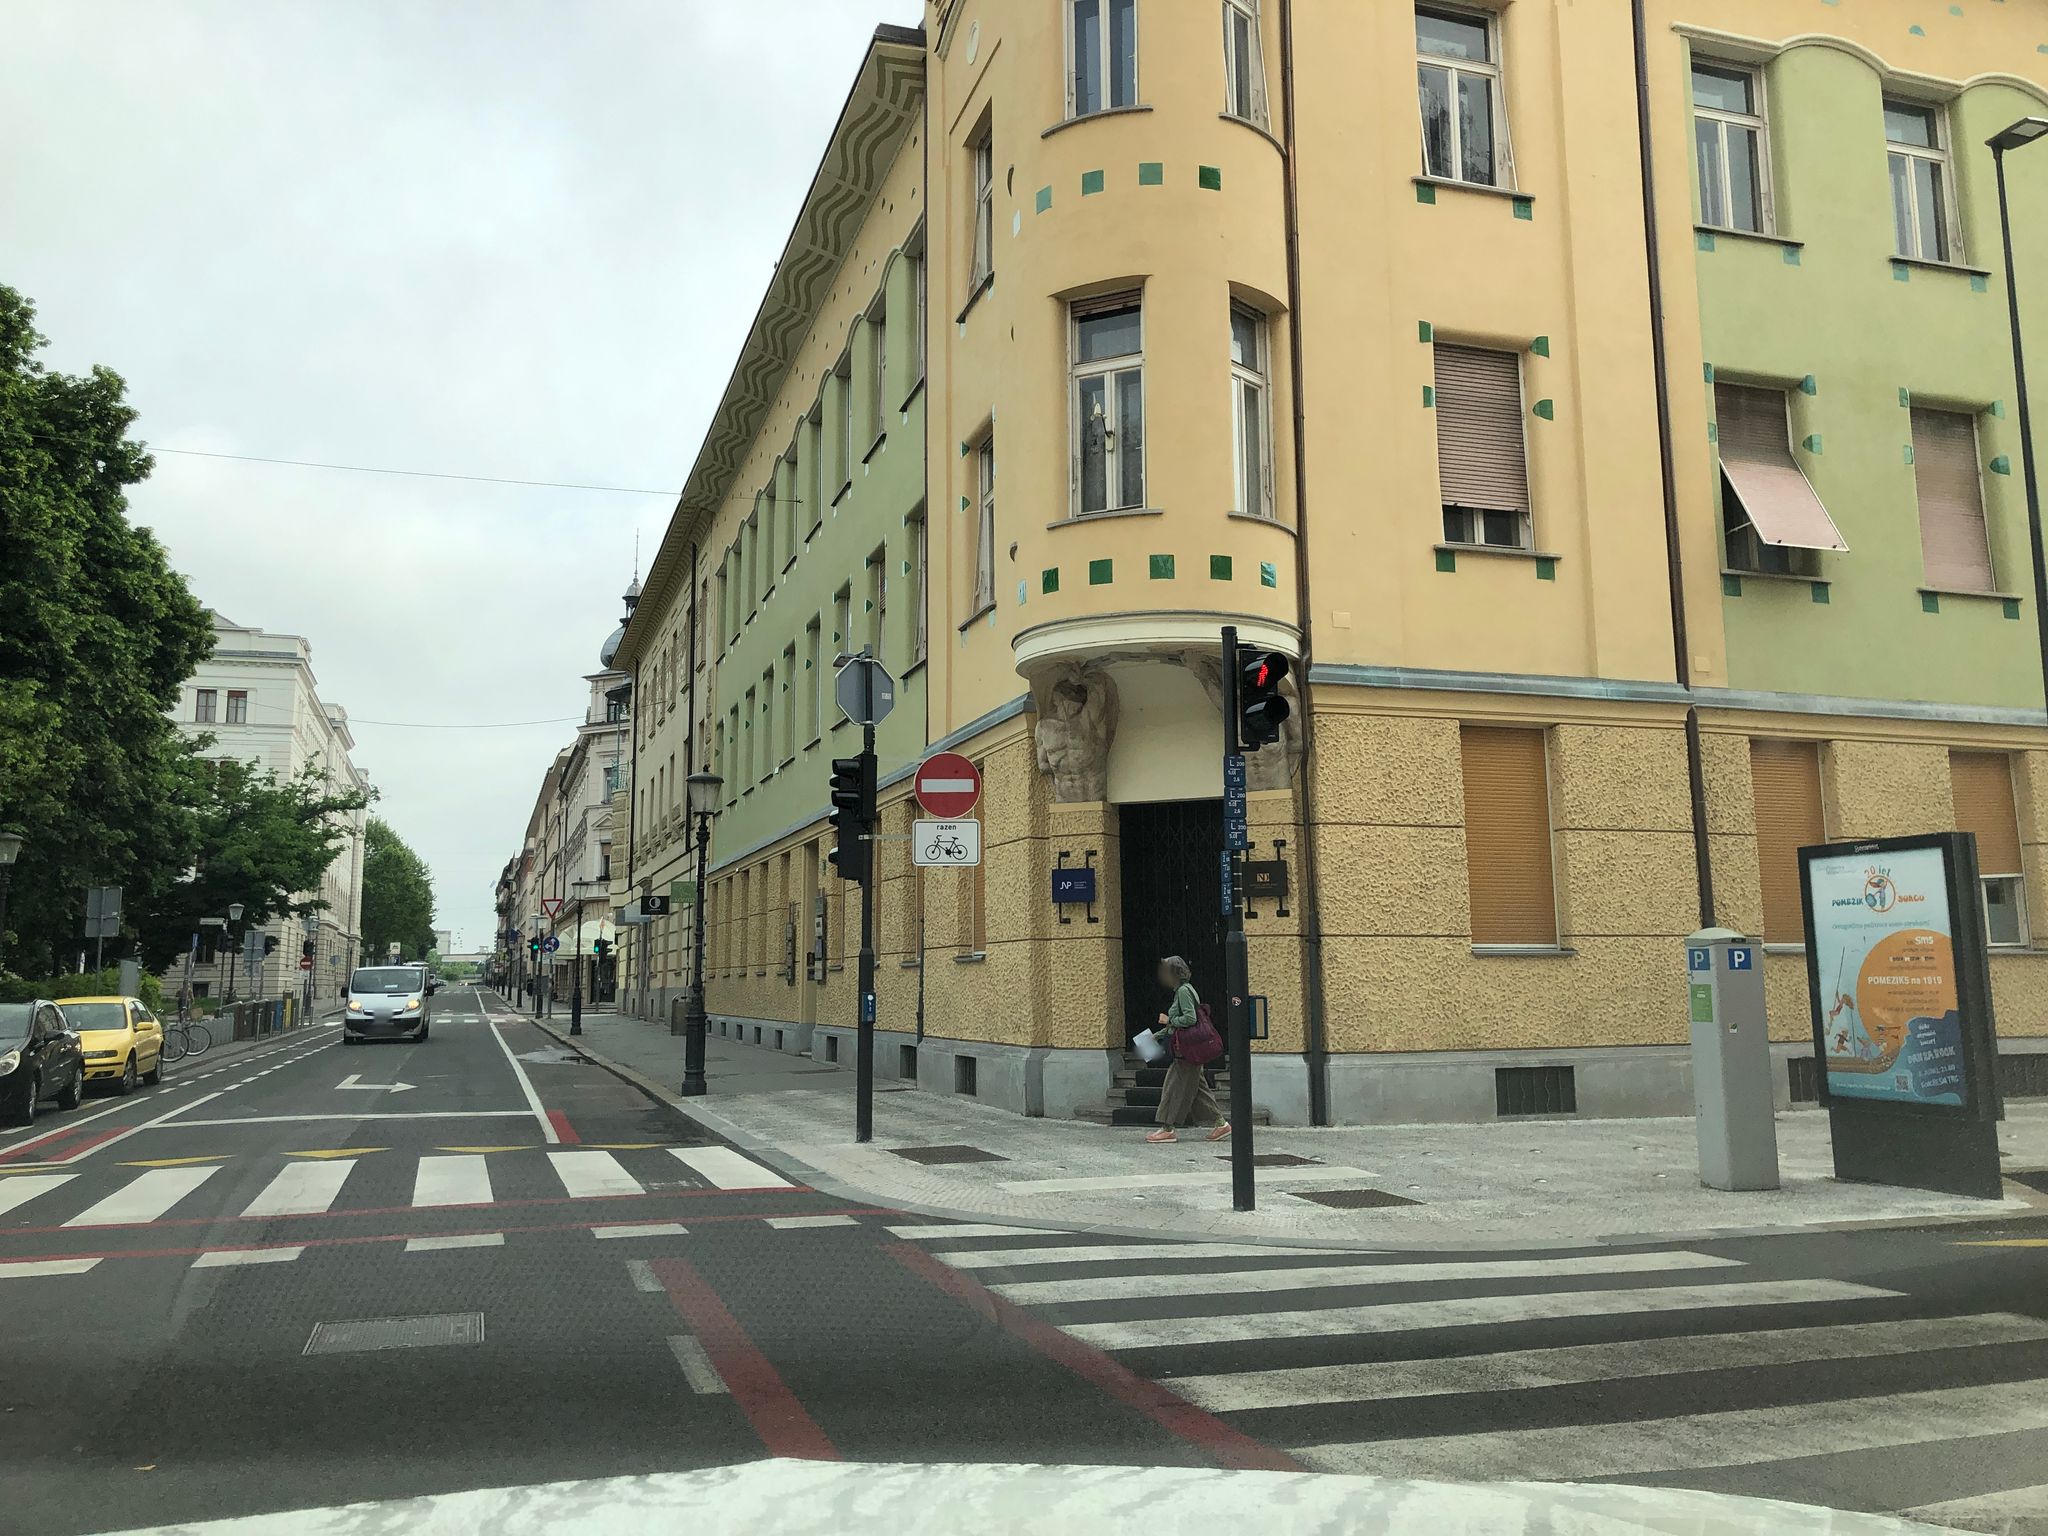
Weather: cloudy
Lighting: day
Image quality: good
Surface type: driving surface
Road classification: path
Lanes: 2
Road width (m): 3
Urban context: urban centre
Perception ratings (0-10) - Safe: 7.17, Lively: 8.55, Beautiful: 7.66, Boring: 2.21, Depressing: 4.8, Wealthy: 9.31